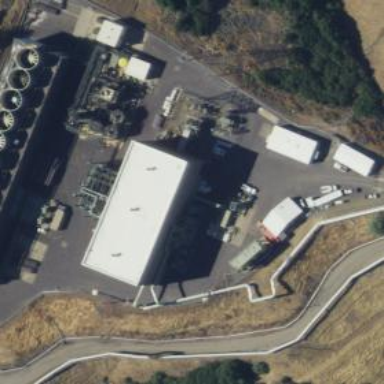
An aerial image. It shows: Generator for power supply.